Field crop: maize
Growth stage: 2
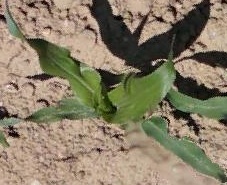
Species: maize